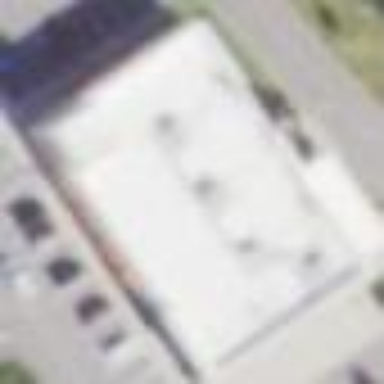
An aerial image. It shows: Building.